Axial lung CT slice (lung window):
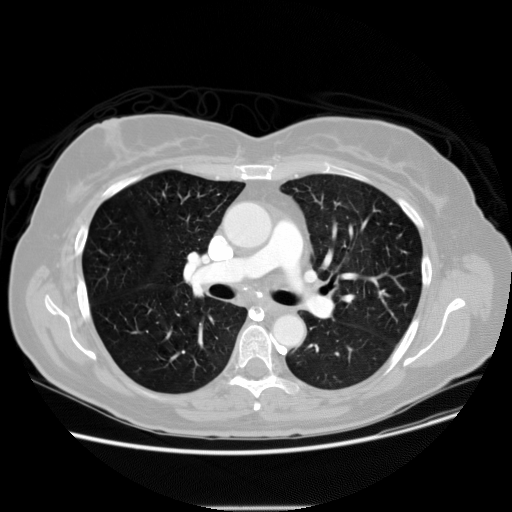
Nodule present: no